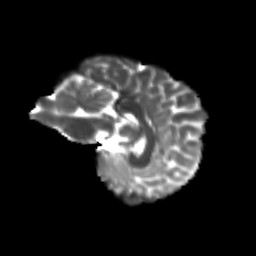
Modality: T2w
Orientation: sagittal
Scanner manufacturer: siemens
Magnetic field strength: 3 T
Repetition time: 9.2 s
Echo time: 0.084 s